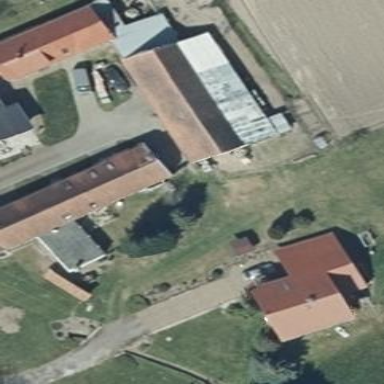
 where the roof is oriented along the structure."